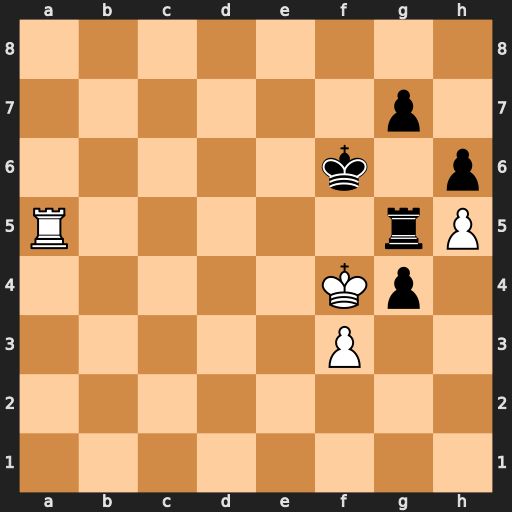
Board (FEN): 8/6p1/5k1p/R5rP/5Kp1/5P2/8/8
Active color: w
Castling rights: -
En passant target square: -
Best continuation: Rxg5 hxg5+ Kxg4 Ke5 Kxg5